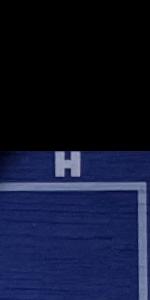
Label: Empty